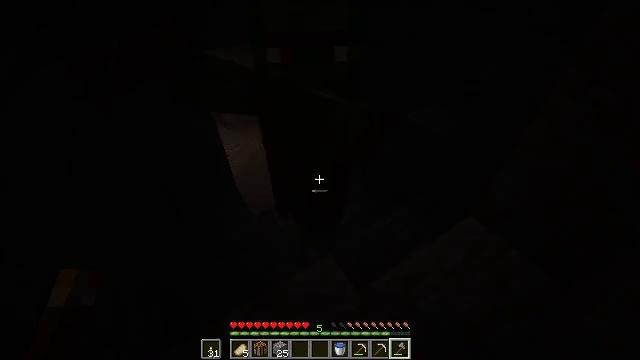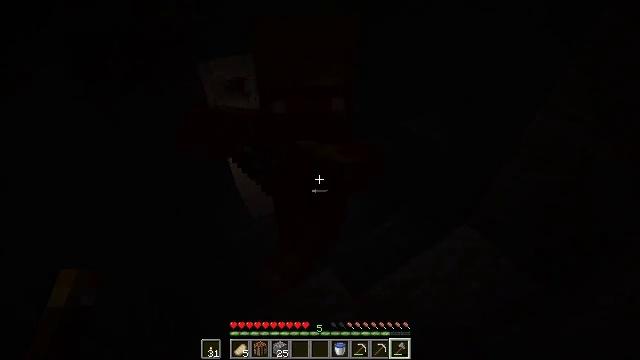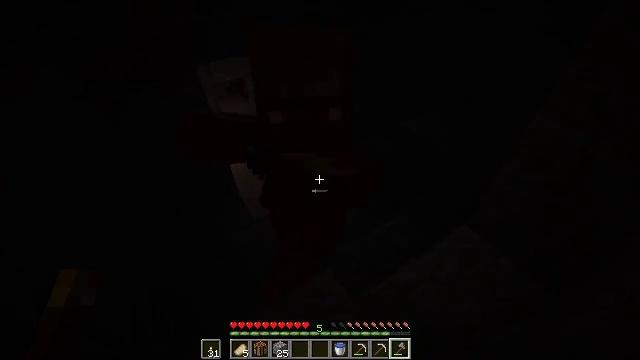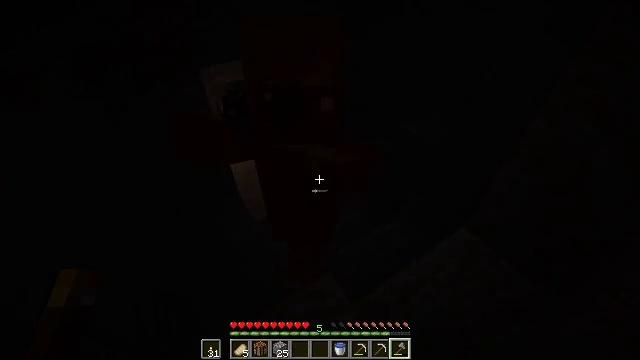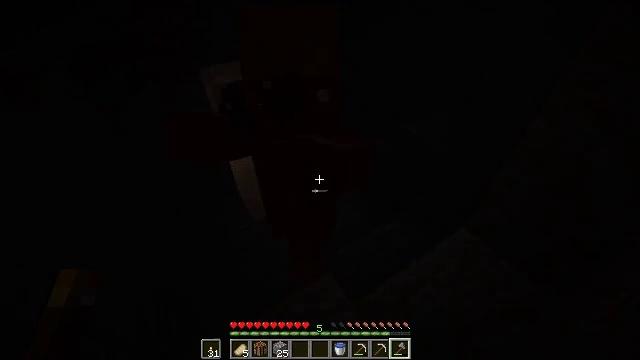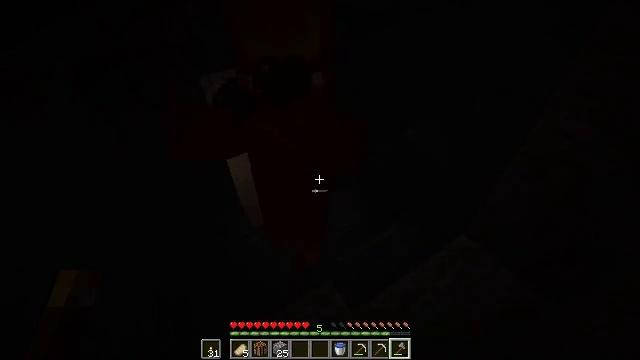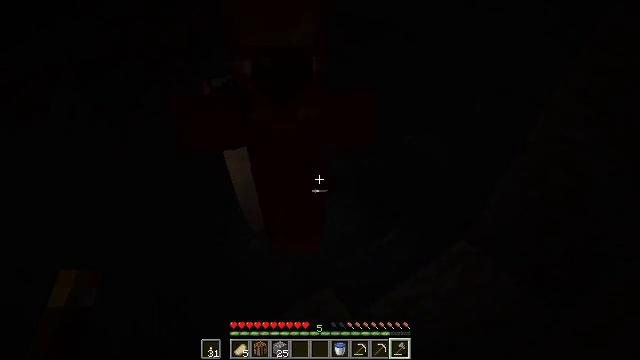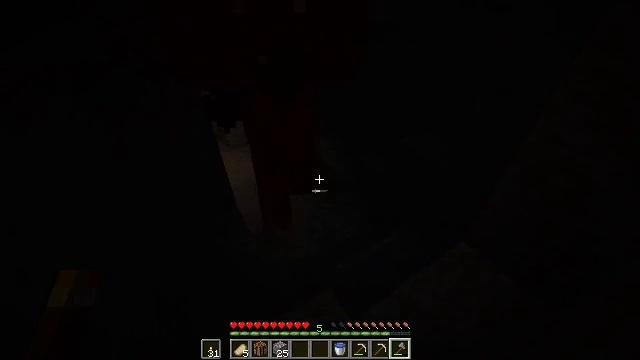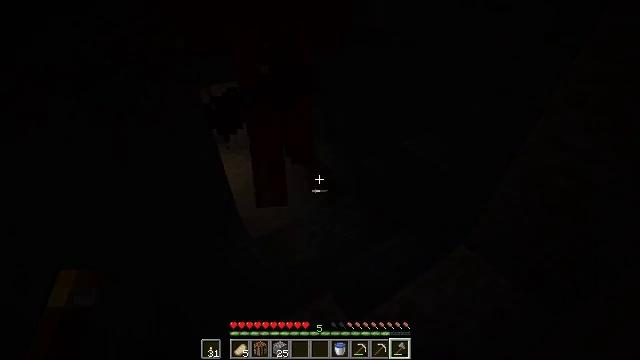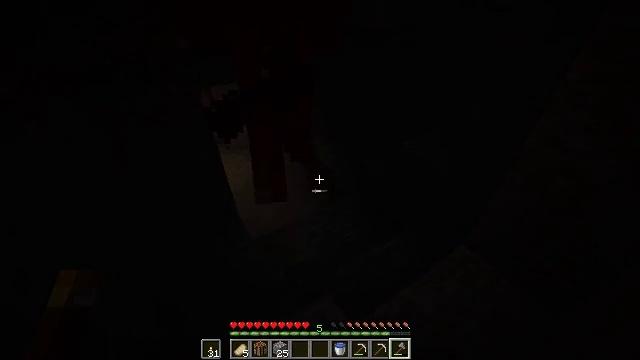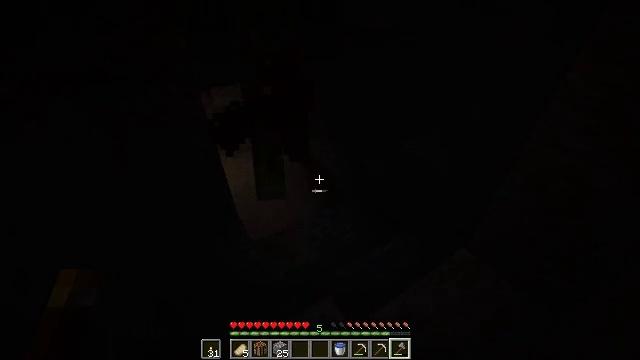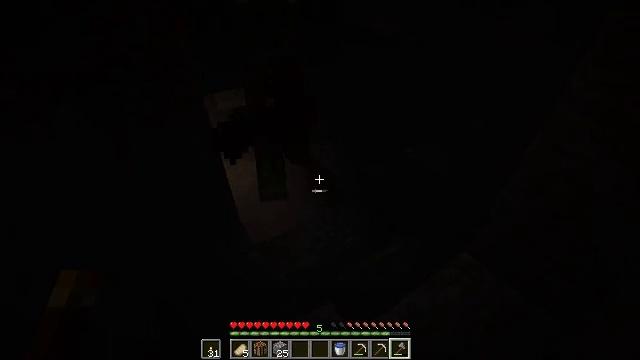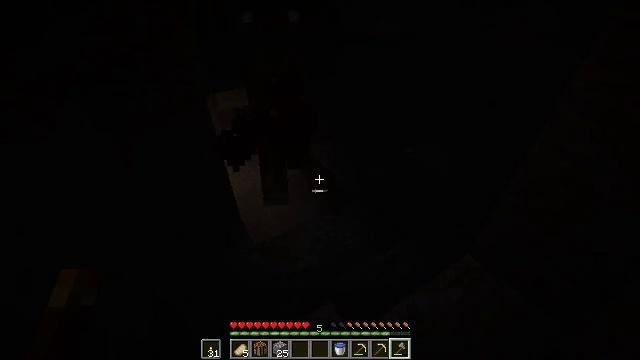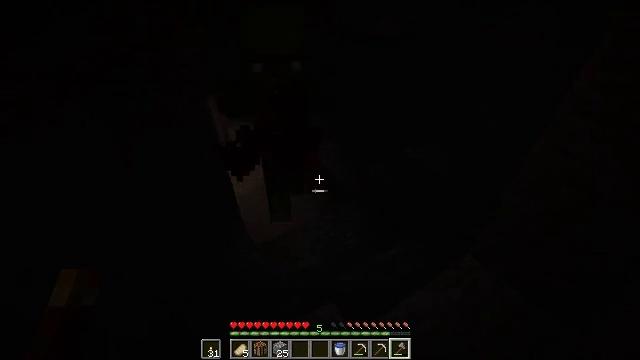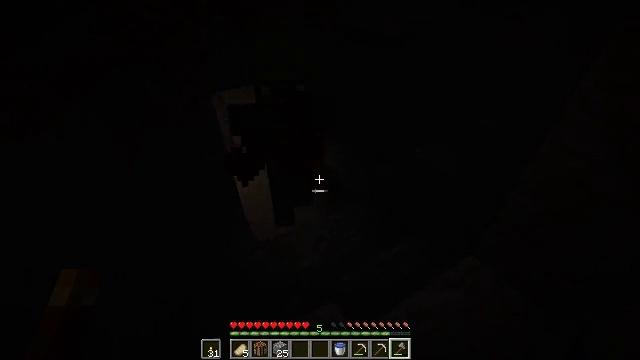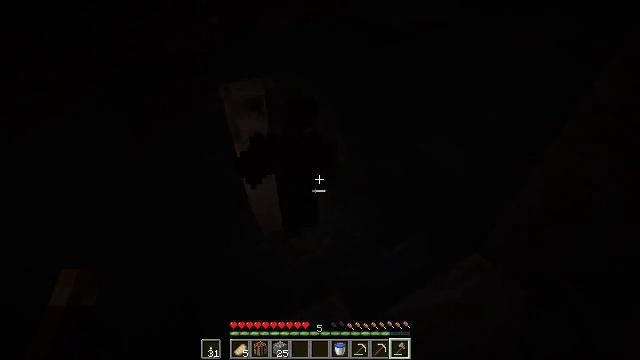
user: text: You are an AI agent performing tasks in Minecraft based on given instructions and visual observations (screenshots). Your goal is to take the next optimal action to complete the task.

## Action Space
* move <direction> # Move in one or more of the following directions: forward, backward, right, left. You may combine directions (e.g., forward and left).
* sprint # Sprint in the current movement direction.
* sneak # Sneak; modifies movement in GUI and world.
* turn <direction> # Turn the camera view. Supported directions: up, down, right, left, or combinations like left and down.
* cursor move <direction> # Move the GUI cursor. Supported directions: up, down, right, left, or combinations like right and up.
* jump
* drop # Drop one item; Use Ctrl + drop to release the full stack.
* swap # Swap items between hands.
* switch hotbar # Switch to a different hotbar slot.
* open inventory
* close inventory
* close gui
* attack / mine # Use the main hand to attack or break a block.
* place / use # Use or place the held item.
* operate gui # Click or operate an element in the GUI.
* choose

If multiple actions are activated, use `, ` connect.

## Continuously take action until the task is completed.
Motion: motion action
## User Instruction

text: Combat the zombie villager.
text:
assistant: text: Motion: no_op
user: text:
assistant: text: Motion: no_op
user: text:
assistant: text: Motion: no_op
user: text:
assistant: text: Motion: no_op
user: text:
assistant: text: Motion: turn up
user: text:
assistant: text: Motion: turn up
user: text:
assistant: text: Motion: no_op
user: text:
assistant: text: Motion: no_op
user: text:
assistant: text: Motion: no_op
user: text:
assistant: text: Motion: no_op
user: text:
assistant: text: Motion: no_op
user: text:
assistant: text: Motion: no_op
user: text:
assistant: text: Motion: no_op
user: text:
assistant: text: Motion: no_op
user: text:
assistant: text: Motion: turn left and down
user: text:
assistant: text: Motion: turn left and down
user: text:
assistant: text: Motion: no_op
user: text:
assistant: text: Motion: turn left and down
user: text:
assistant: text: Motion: turn down
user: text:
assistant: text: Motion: no_op
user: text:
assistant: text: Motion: move forward
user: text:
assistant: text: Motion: move forward
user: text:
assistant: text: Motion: no_op
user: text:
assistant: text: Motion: turn down
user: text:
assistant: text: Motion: turn down
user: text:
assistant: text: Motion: no_op
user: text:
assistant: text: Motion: turn down
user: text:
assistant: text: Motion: turn down
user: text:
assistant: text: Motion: turn down
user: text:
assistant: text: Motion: turn down, attack / mine